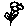
Label: flower